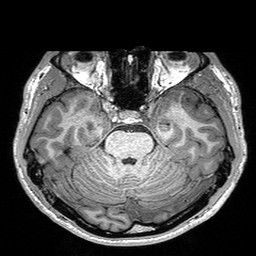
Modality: T1w
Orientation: coronal
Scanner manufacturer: siemens
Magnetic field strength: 3 T
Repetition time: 2.3 s